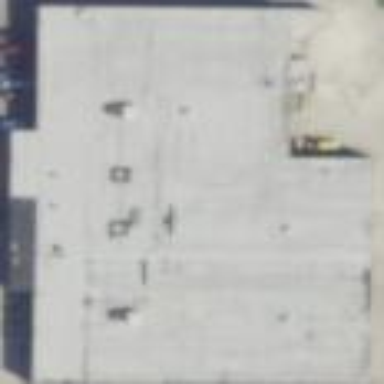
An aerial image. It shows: Car shop building.